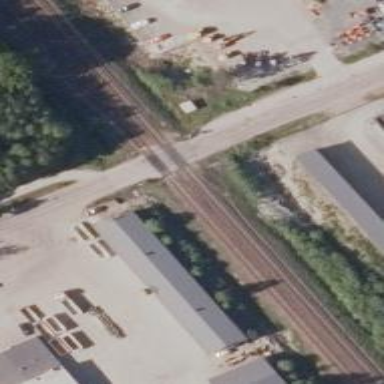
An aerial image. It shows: Level crossing with lights and saltire markings.